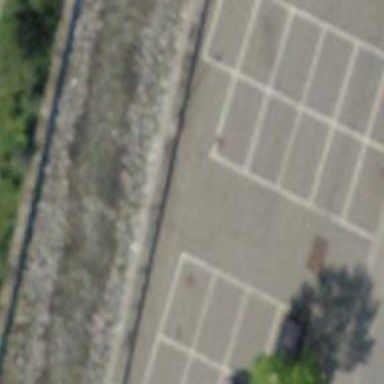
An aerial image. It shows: Asphalt parking aisle along service road.